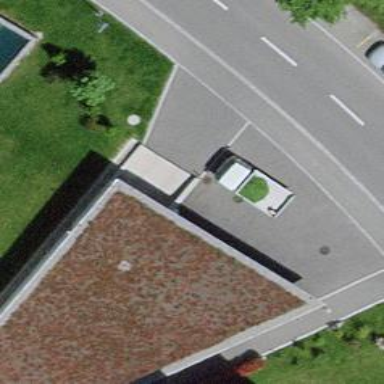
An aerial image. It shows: Parking entrance.